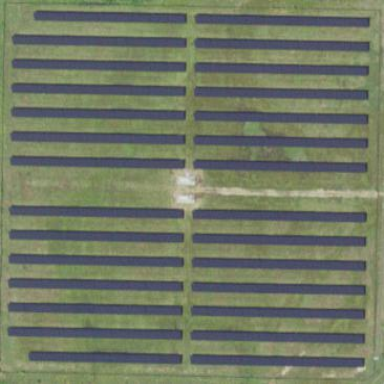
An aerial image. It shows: Solar power plant utilizing photovoltaic technology to generate electricity.